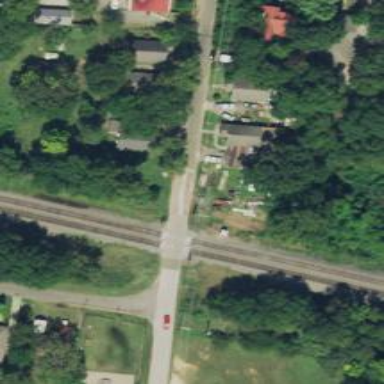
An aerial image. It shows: Railway level crossing.